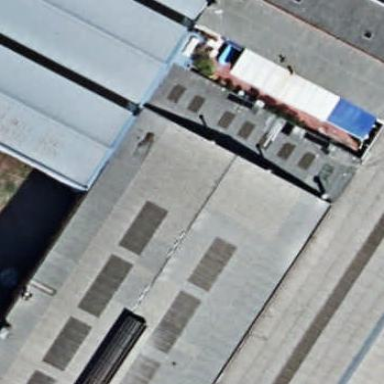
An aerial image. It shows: Industrial building situated in industrial area. It is man-made works structure.